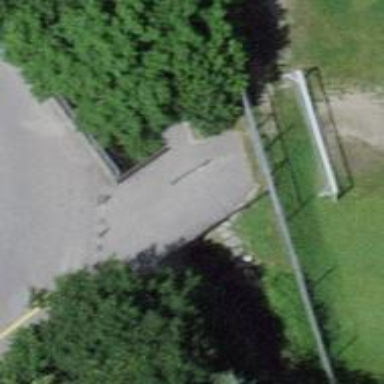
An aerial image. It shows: Bollard.